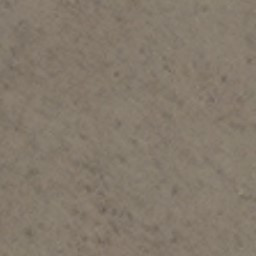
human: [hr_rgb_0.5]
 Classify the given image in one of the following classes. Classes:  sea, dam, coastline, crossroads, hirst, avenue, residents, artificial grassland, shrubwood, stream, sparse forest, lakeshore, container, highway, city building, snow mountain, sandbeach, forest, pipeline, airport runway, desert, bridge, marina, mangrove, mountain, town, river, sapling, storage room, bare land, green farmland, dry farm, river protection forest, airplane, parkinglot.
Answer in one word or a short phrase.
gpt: bare land